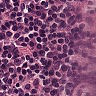
Metastatic tissue present: no